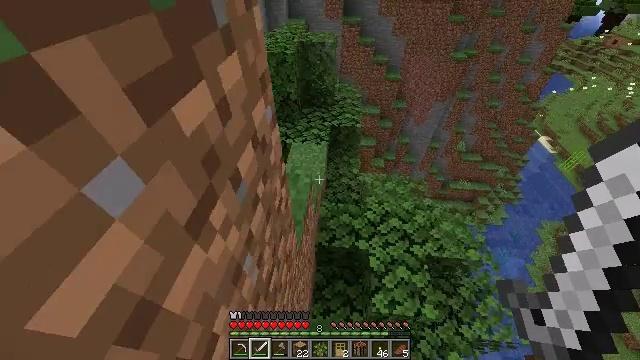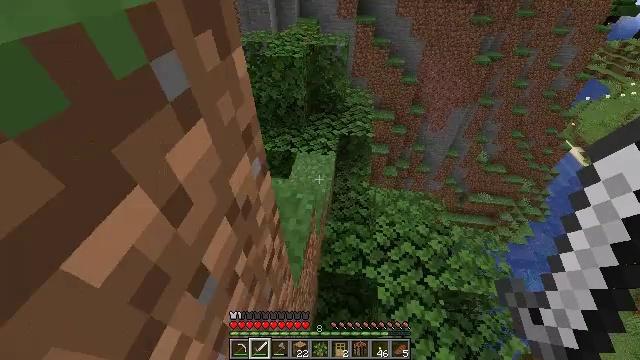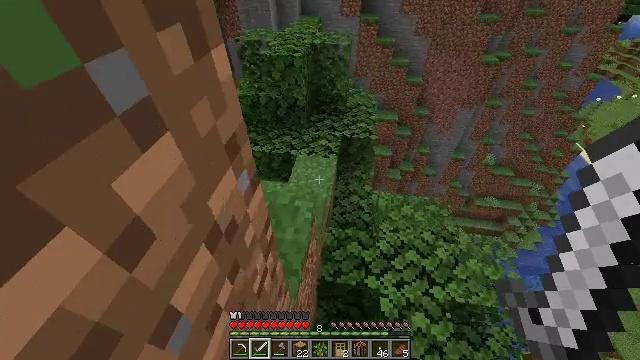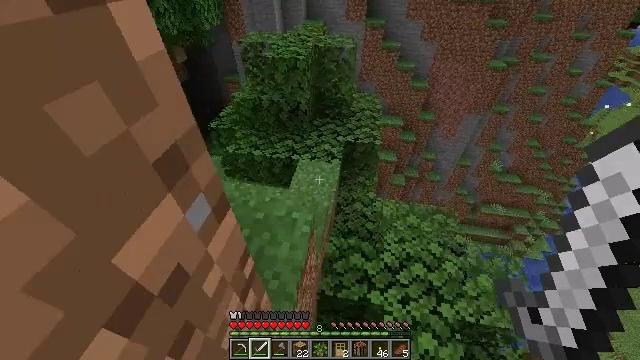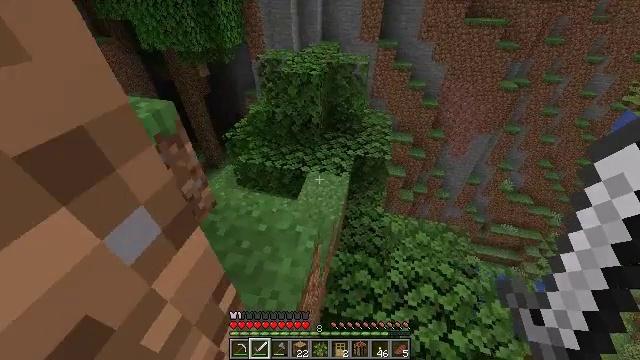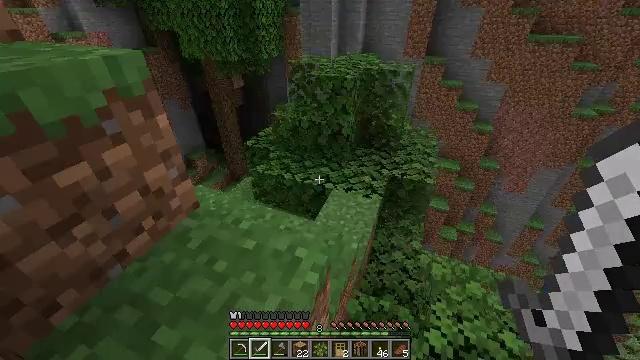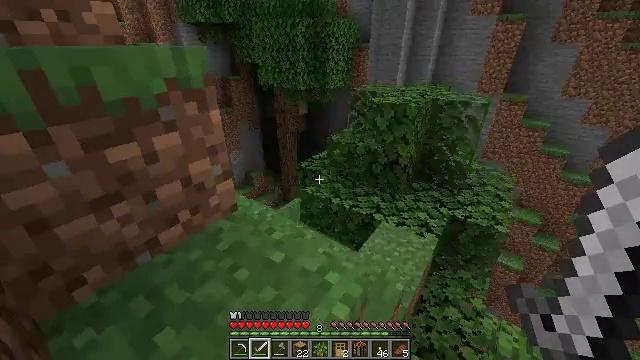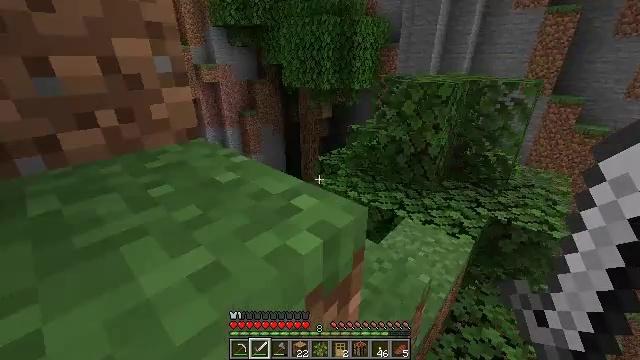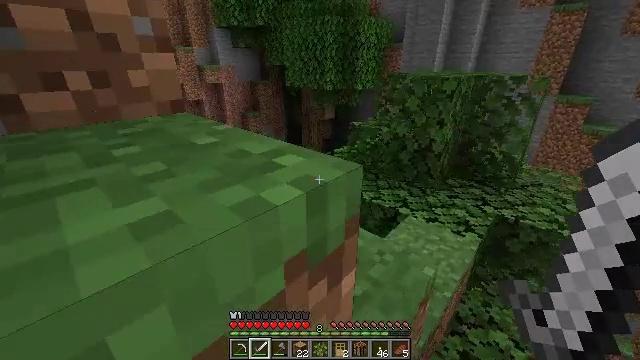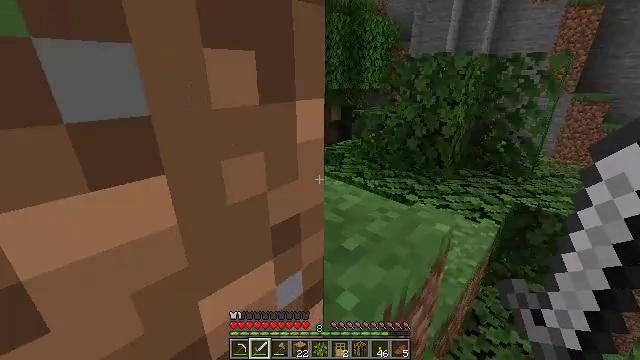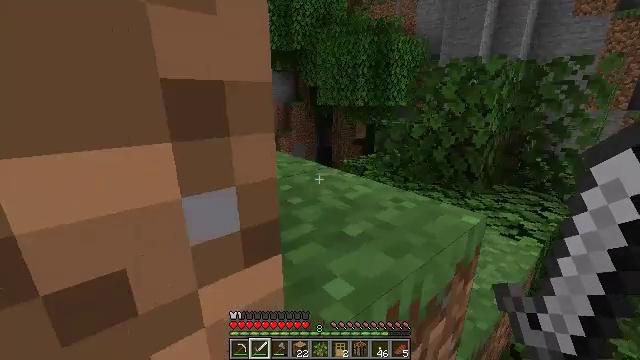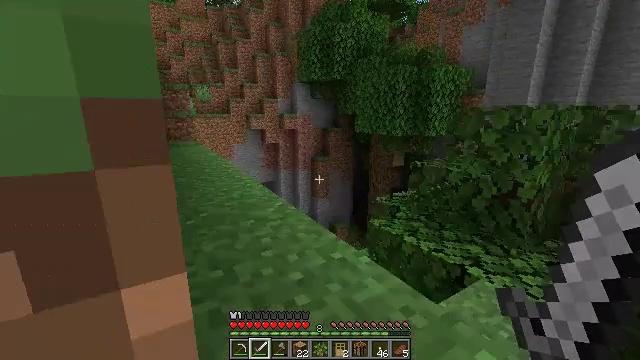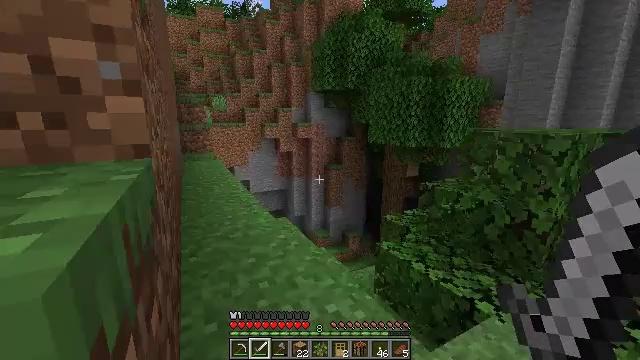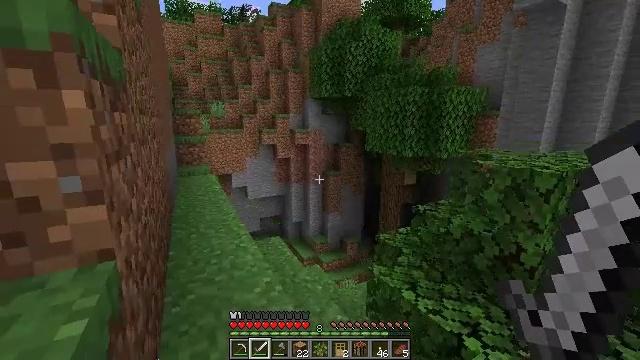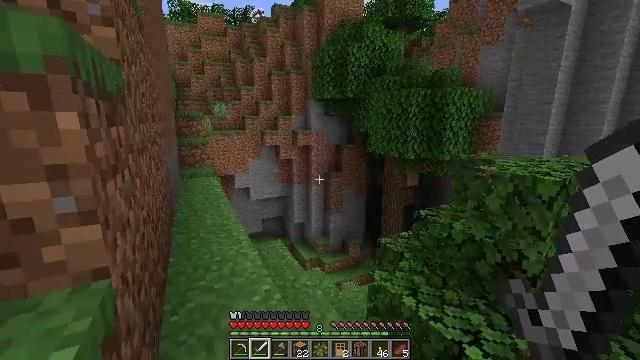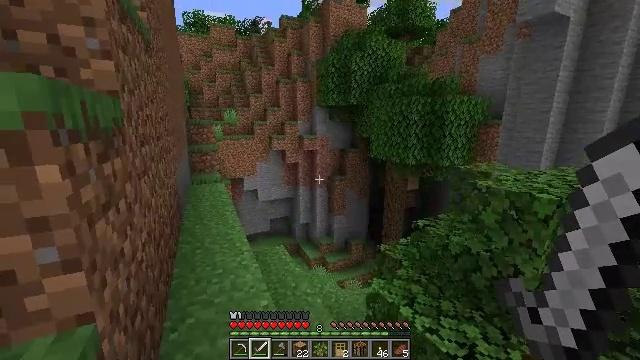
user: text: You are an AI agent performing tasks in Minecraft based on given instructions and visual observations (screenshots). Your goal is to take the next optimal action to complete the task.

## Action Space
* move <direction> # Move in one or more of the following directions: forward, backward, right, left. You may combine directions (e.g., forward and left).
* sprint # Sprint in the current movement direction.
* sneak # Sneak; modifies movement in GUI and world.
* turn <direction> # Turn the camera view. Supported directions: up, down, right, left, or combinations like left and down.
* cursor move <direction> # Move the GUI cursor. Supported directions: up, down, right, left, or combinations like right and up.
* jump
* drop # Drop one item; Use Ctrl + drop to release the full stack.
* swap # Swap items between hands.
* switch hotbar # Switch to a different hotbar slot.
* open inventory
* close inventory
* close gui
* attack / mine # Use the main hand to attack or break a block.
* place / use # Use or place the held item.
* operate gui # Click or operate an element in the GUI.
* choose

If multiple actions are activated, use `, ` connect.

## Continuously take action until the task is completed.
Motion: motion action
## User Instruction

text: Remove oak leaves from branches.
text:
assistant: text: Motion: move forward, sprint, turn left and up, jump
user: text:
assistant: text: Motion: move forward, sprint, jump
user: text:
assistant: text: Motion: move forward, sprint, turn left, jump
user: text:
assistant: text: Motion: move forward, sprint, turn left and up, jump
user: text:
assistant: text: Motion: move forward, sprint, turn left and up, jump
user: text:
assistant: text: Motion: move forward, sprint, turn left and up
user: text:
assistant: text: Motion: move forward, sprint, turn left and up
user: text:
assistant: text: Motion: move forward, sprint, jump
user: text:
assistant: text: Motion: move forward, sprint, turn left and up, jump
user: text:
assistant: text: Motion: move forward, sprint, turn left and up, jump
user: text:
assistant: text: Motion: move forward, sprint, turn left and up, jump
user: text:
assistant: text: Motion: move forward, sprint, turn left, jump
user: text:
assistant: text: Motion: move forward, sprint, jump
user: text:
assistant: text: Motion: move forward and move left, sprint, jump
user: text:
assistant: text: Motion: move forward and move left, sprint, turn left, jump
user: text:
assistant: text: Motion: move forward and move left, sprint, jump
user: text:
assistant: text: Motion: move forward and move left, sprint, turn left, jump
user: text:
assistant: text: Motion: move forward and move left, sprint, turn left, jump
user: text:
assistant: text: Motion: move forward, sprint, turn left and up
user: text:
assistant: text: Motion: move forward, sprint, turn left and up
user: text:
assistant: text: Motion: move forward, sprint, turn left and up
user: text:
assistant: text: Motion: move forward, sprint, turn left, jump
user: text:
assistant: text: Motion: move forward and move left, sprint, jump
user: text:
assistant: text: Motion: move forward and move left, sprint, turn left, jump
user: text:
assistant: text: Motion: move forward and move left, sprint, turn left, jump
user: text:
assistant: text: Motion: move forward and move left, sprint, turn left and down, jump
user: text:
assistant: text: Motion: move forward and move left, sprint, turn left and down
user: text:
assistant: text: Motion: move forward and move left, sprint, turn left
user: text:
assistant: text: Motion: move forward and move left, sprint, turn left
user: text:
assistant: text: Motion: move forward and move left, sprint, turn left